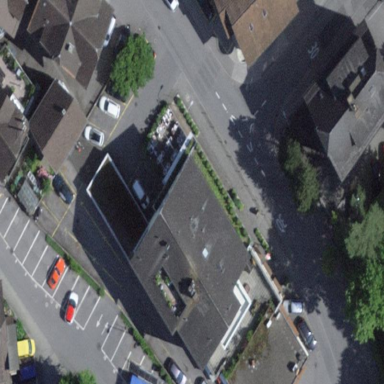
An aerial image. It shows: Hotel building.